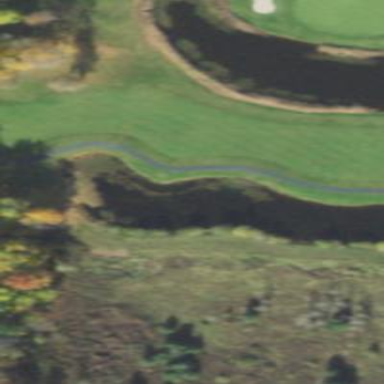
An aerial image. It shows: Water hazard in golf course. The hazard is natural water feature.